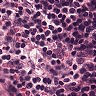
Metastatic tissue present: no